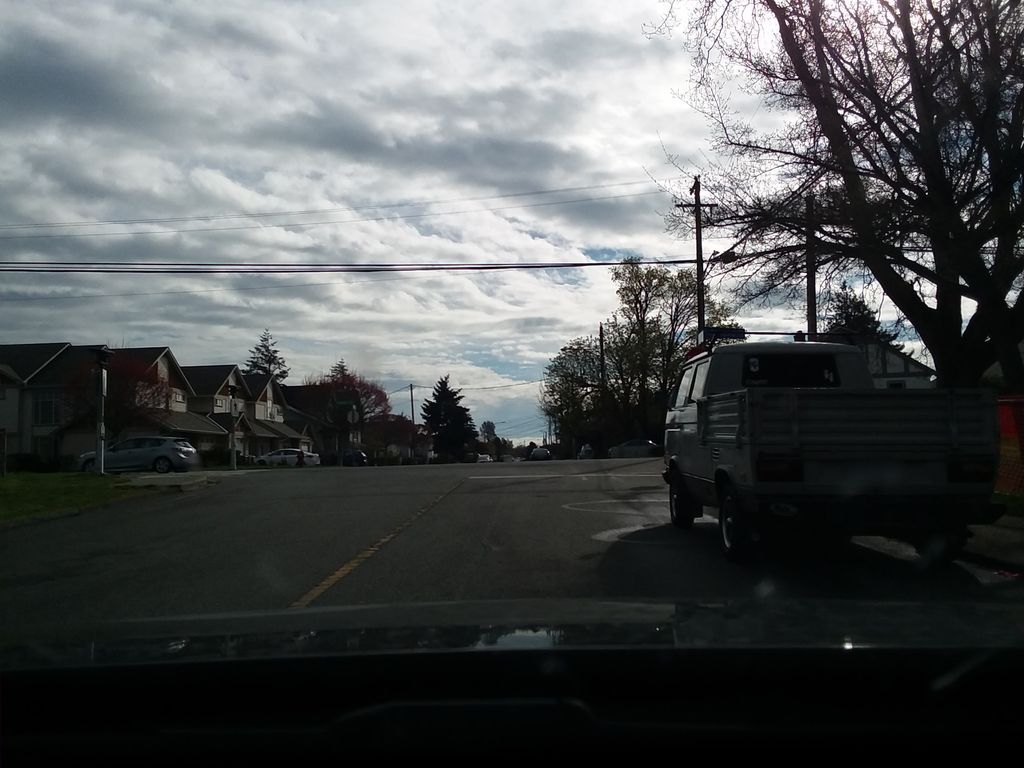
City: victoria